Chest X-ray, PA view. Patient: 40 years old, sex F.
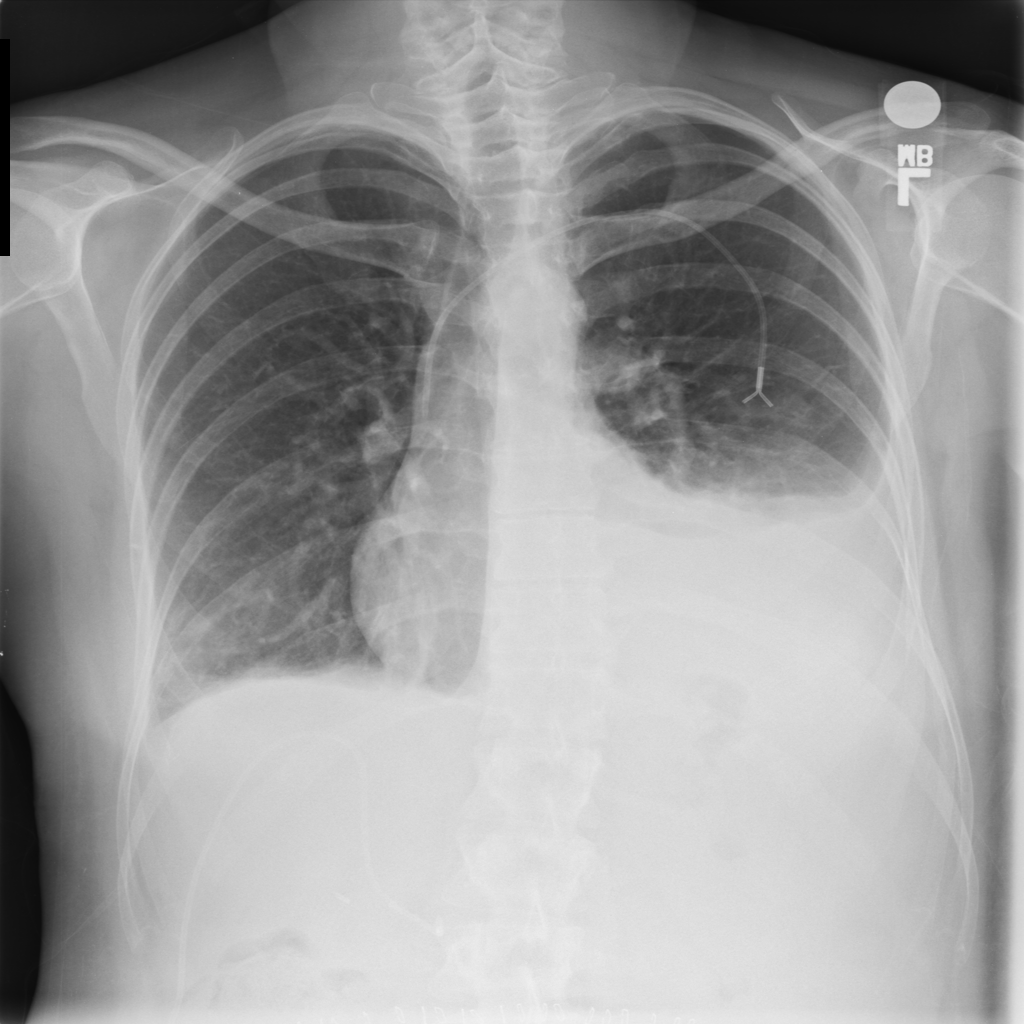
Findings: Effusion